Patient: sex F, age 68
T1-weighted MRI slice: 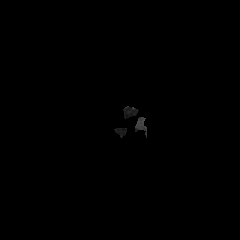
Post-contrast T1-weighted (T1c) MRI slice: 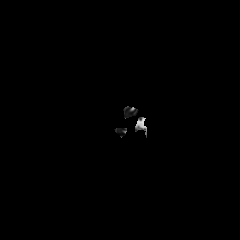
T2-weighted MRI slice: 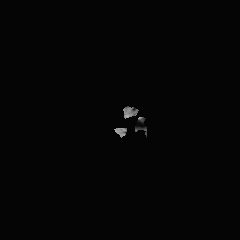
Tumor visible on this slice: no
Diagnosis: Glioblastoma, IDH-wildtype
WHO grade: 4